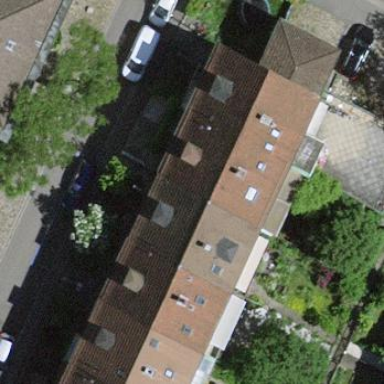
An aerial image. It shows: Terrace building.